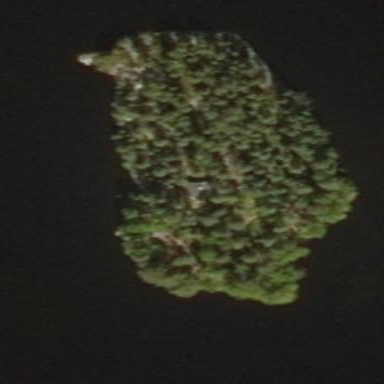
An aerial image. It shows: Island.